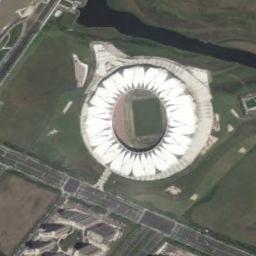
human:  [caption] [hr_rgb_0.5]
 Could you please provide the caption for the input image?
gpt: A circular  stadium built on the lawn next to the road and the river .

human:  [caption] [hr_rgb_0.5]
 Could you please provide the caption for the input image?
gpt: The stadium is surrounded by grass .

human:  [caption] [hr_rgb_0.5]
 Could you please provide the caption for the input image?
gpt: This stadium is like a white petal with a small river on its side .

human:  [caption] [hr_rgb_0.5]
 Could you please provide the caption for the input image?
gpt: The stadium is on the grass next to a river .

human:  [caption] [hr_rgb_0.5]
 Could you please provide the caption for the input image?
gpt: The white stadium is on a green meadow .